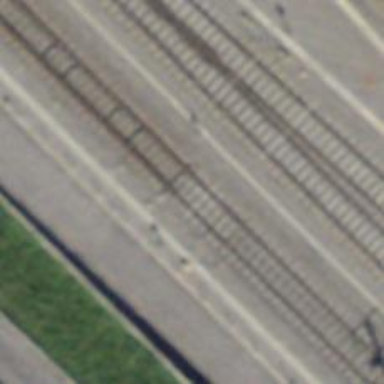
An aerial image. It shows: Railway switch.